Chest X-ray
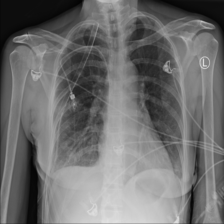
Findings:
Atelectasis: negative
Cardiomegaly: negative
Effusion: negative
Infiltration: negative
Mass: negative
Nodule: negative
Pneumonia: negative
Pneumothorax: negative
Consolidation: negative
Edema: negative
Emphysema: negative
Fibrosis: negative
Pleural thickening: negative
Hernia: negative